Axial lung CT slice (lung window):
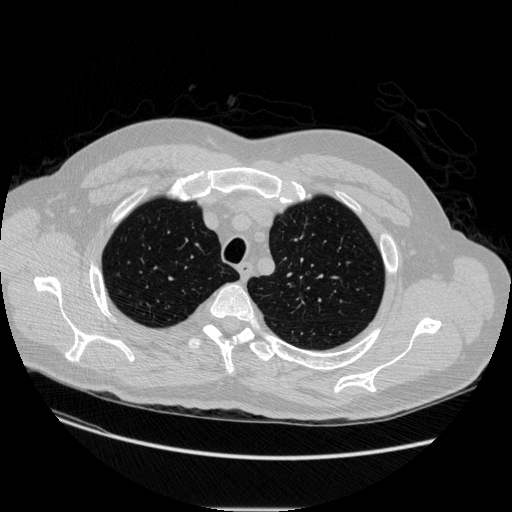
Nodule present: no